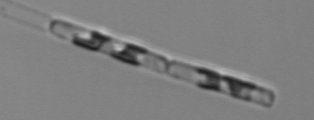
Label: Guinardia_delicatula